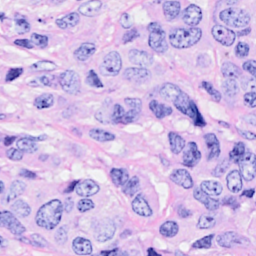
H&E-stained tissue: Breast